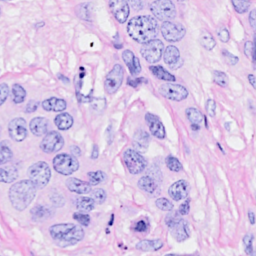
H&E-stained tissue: Breast